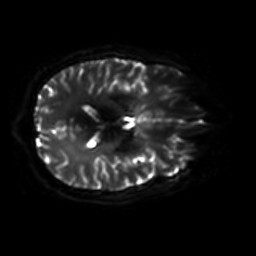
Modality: DWI
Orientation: axial
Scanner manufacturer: philips
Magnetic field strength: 7 T
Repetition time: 9.612 s
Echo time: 0.073 s